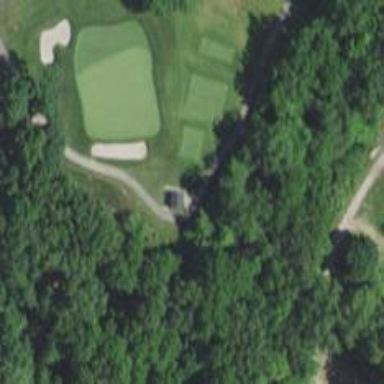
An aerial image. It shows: Path used for both walking and golf.